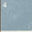
Piece: xx